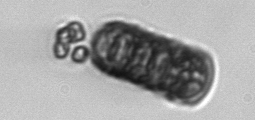
Label: Paralia_sulcata